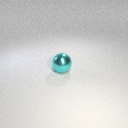
large cyan metal sphere